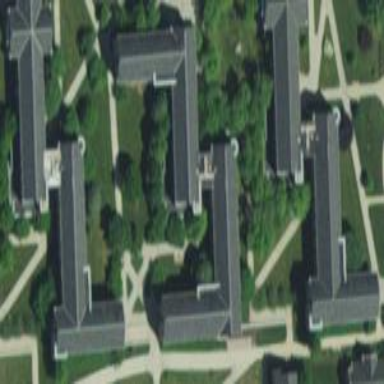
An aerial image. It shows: Dormitory building.